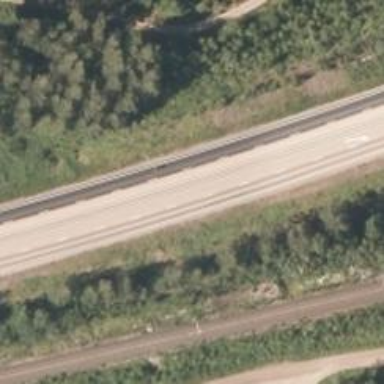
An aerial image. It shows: Asphalt trunk highway.